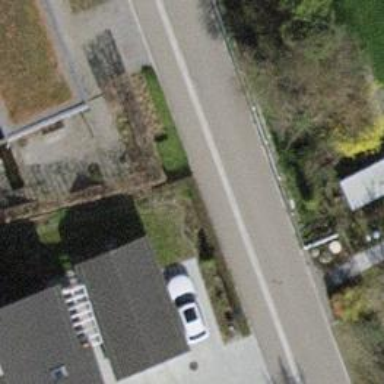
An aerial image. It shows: Hedge barrier.